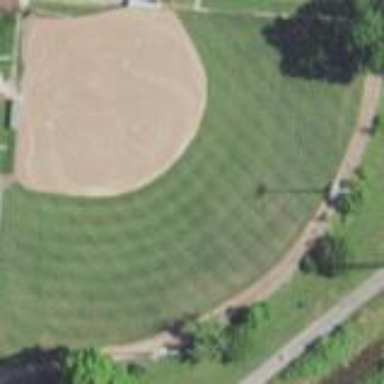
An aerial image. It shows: Baseball pitch for leisure land activities.